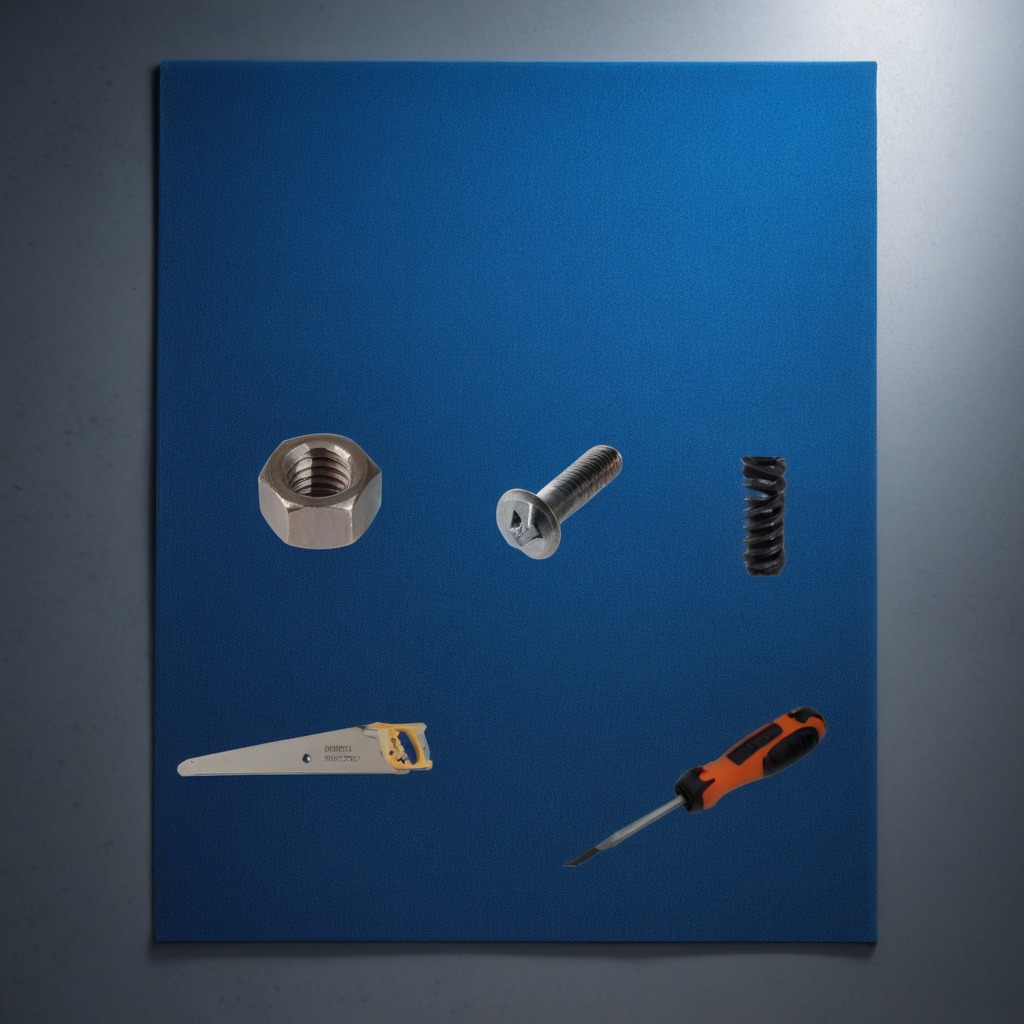
A metal machine screw, a coiled metal spring, a handheld metal saw, a screwdriver, and a metal nut are lying on the granite tabletop.